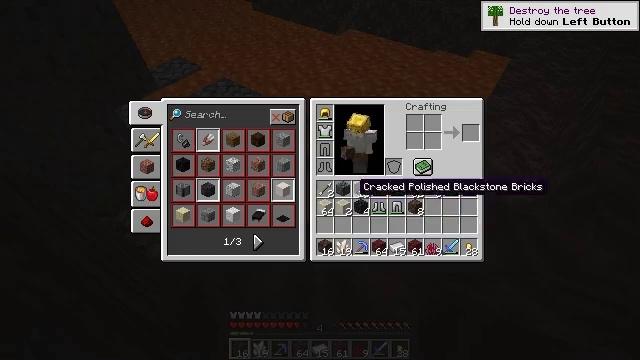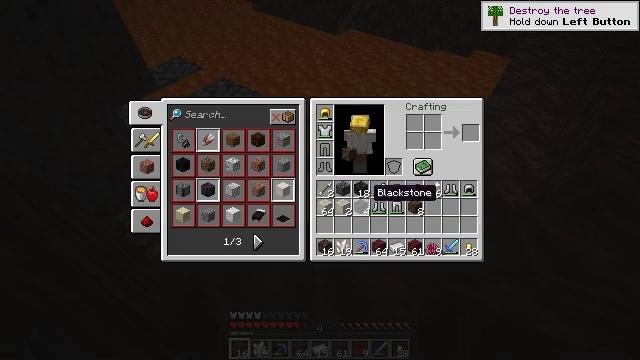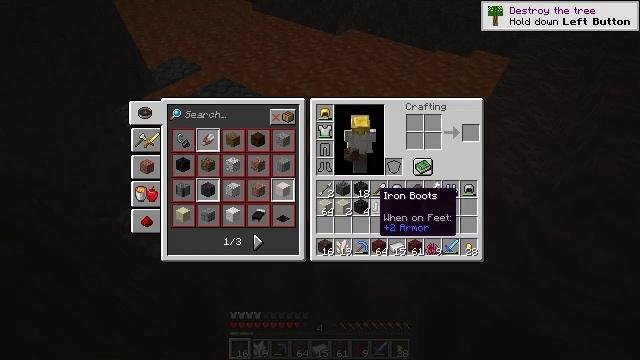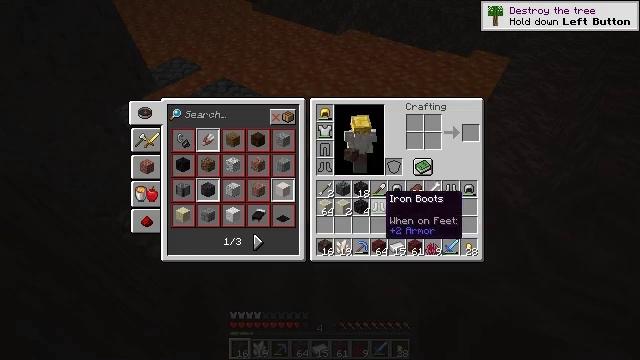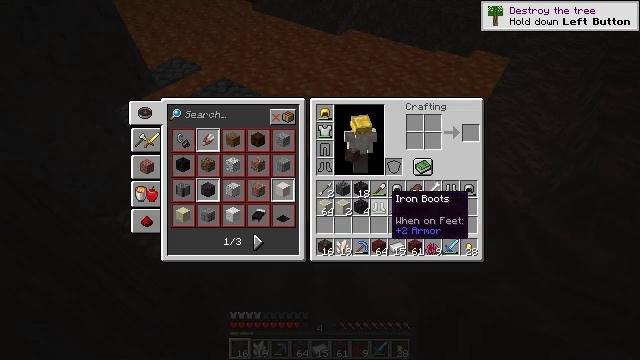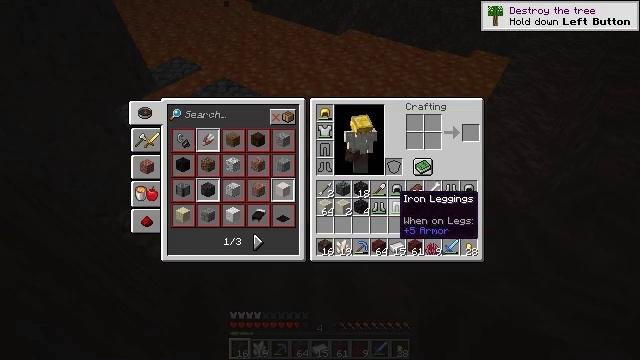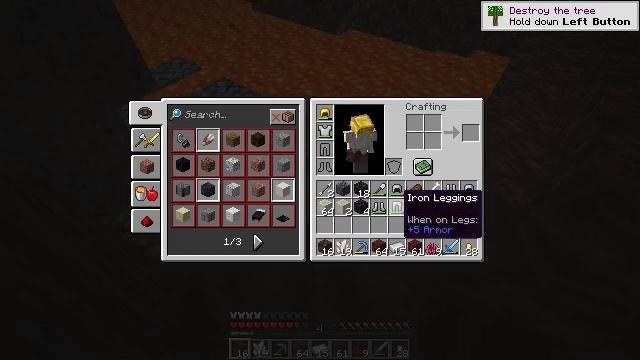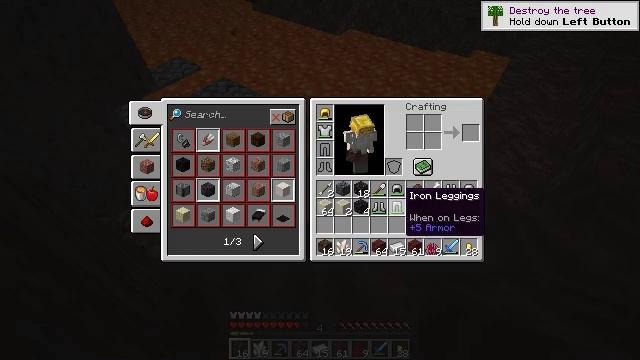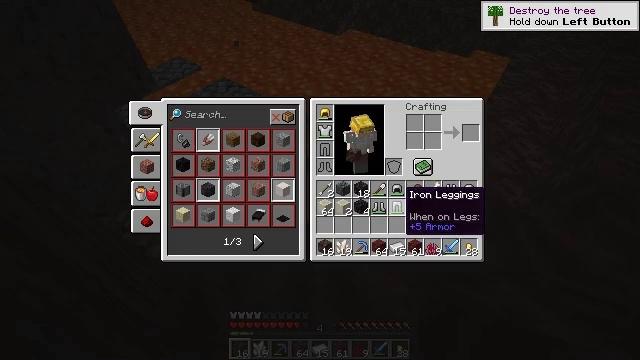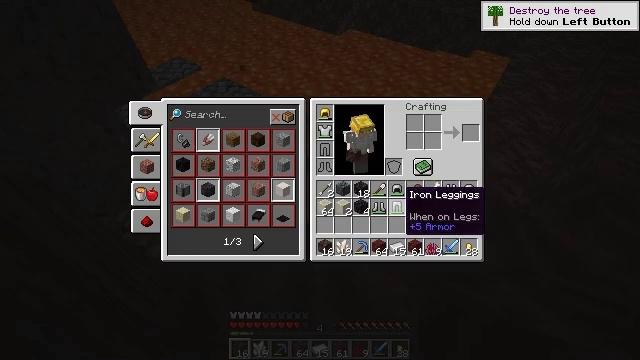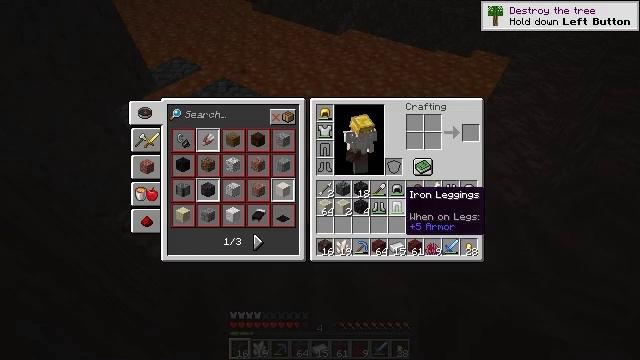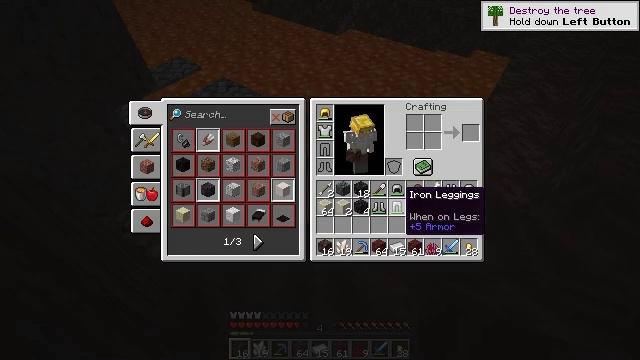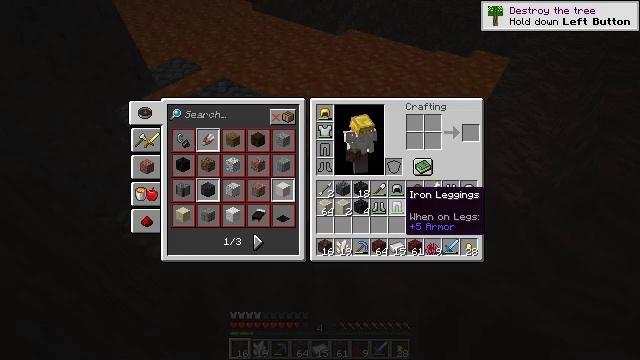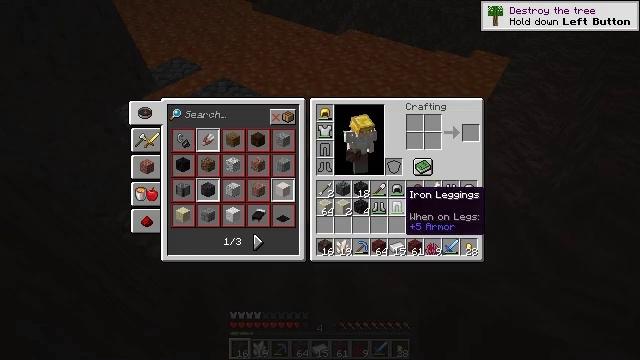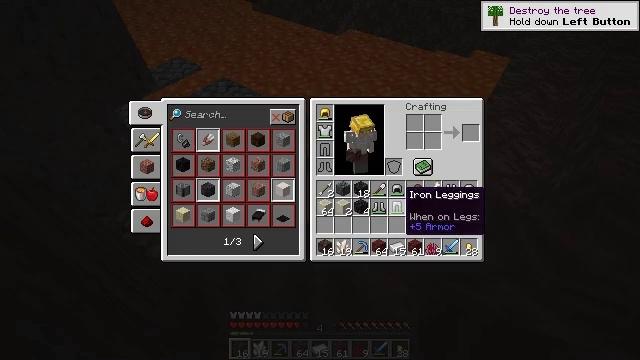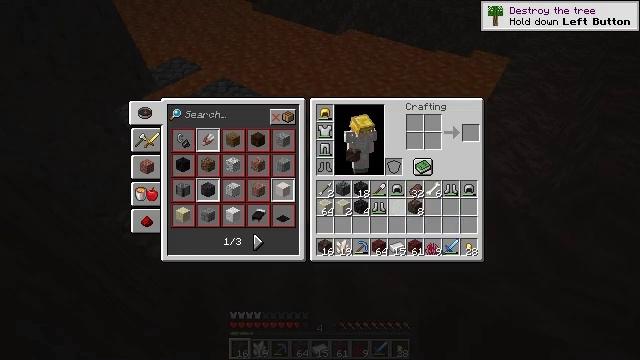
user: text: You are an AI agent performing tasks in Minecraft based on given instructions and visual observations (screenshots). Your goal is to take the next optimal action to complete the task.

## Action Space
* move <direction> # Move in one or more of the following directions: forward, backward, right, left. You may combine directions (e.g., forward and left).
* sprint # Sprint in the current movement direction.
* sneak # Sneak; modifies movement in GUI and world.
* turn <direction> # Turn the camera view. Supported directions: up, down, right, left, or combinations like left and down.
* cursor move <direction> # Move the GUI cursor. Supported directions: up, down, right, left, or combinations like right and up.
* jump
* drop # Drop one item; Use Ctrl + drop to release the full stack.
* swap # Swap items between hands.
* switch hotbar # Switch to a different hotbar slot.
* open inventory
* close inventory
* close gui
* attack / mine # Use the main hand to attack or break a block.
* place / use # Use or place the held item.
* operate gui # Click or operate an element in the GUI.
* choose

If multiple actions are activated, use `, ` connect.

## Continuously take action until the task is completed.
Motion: motion action
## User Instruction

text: Attack the soul fire to put it out.
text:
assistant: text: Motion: turn right
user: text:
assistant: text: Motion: no_op
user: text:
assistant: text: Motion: no_op
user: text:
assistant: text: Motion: no_op
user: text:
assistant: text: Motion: turn right
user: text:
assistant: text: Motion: sneak
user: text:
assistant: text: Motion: sneak
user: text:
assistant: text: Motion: sneak
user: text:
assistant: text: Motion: sneak
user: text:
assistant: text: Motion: sneak
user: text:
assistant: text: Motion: sneak
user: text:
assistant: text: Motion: sneak
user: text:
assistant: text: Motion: sneak
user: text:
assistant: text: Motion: sneak
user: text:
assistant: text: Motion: sneak, attack / mine
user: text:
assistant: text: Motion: sneak, attack / mine
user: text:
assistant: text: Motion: sneak
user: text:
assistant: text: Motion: sneak
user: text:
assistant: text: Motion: sneak, turn left
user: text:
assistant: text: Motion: sneak
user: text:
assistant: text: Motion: sneak
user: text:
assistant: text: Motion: sneak
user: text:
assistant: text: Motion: sneak, attack / mine
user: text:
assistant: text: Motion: sneak, attack / mine
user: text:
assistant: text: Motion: sneak, attack / mine
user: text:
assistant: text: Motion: sneak
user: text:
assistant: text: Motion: sneak
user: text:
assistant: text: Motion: sneak, turn right
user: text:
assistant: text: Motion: sneak
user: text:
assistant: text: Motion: sneak